Question: i'm trying to customise the user profiles in my Drupal website and need your help with two things.
The first is the 'View | Edit | Manage Display' tabs menu. Is there a way I can add a class to the parent div? The structure is usually:
'''
<div data-thmr="thmr_22">
<div class="tabs">
<h2 class="element-invisible" data-thmr="thmr_39">Primary tabs</h2>
'''
I've tried adding a class using jQuery parent selector but to no avail.
My second question is regarding the default profile page a user is presented with (below). It displays their history, orders, emails, etc but I was wondering if I was able to customise the content it displays and add a view or custom blocks to it?

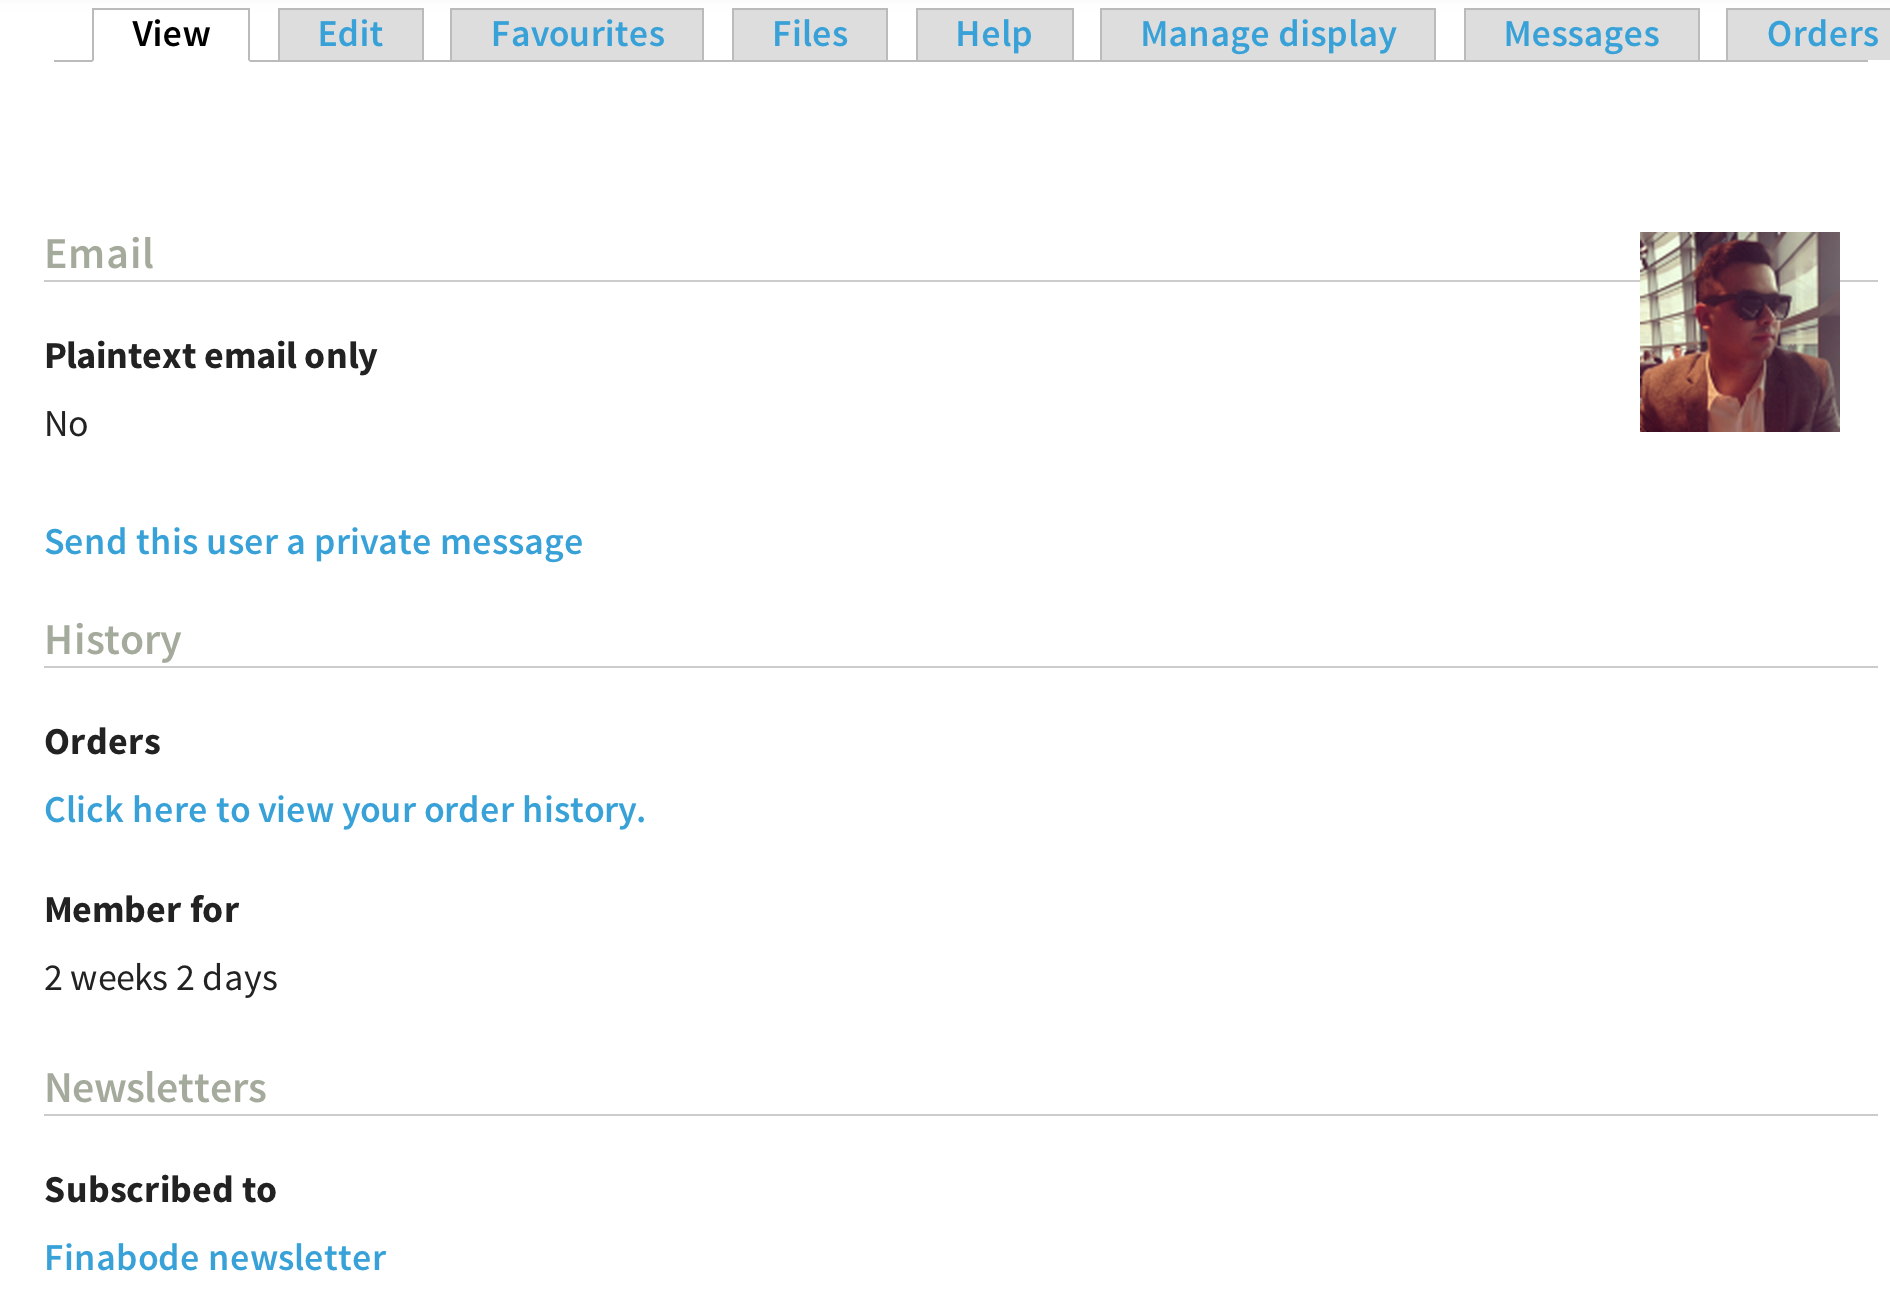
Answer: If by "customise the content it displays" you mean take some of those tabs off, yes very simply with a <URL>
However, you may be better to customise the whole profile with the default panel pages for user edit and user display. Googling will get you lots of tutorials for that.